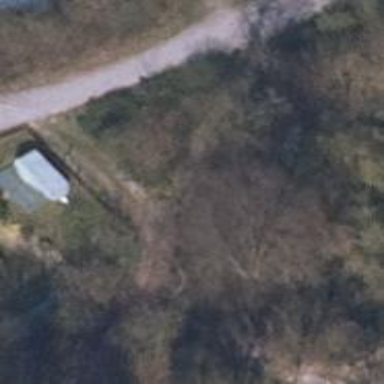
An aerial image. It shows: Abandoned railway.